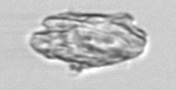
Label: detritus_transparent